【题型】证明题　【知识点】平面几何　【难度】easy
如图, 在 圆$ O$ 中, 弦 $AB$ 等于弦 $CD$, 且相交于点 $P$, 其中 $E$、$F$ 为 $AB$、$CD$ 中点。

(1) 证明：$OP \perp EF$；

(2) 连接 $AF$、$AC$、$CE$, 若 $AF // OP$, 证明：四边形 $AFEC$ 为矩形。

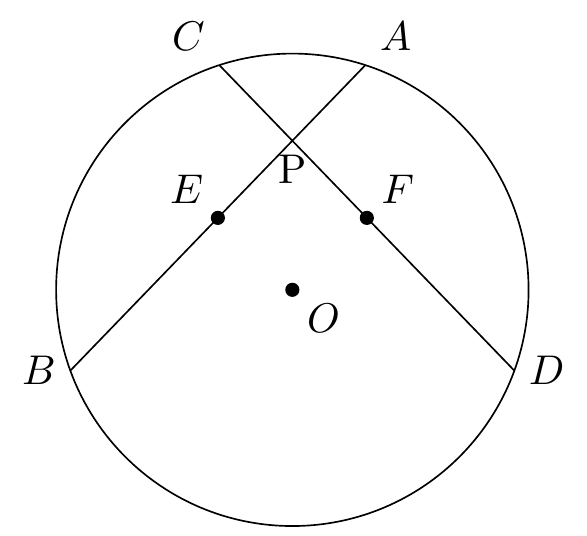
【解答】
解：(1) 证明：连接 $OP$、$EF$、$OE$、$OF$、$OB = OD$。

$\because$ $AE = EB$, $CF = FD$, $AB = CD$,

$\therefore$ $OE \perp AB$, $OF \perp CD$, $BE = DF$,

$\therefore$ $\angle OEB = \angle OFD = 90^\circ$,

$\because$ $OB = OD$,

$\therefore$ $Rt\Delta OEB \cong Rt\Delta OFD(HL)$,

$\therefore$ $OE = OF$,

$\because$ $\angle OEP = \angle OFP = 90^\circ$, $OP = OP$,

$\therefore$ $Rt\Delta OPE \cong Rt\Delta OPF(HL)$,

$\therefore$ $PE = PF$,

$\because$ $OE = OF$,

$\therefore$ $OP \perp EF$。

(2) 证明：连接 $AC$, 设 $EF$ 交 $OP$ 于 $J$。

$\because$ $AB = CD$, $AE = EB$, $CF = FD$,

$\therefore$ $AE = CF$, $BE = DF$,

$\because$ $PE = PF$,

$\therefore$ $PA = PC$,

$\because$ $PE = PF$, $OE = OF$,

$\therefore$ $OP$ 垂直平分线段 $EF$,

$\therefore$ $EJ = JF$,

$\because$ $OP // AF$,

$\therefore$ $EP = PA$,

$\therefore$ $PC = PF$, $PA = PE$,

$\therefore$ 四边形 $AFEC$ 是平行四边形,

$\because$ $EA = CF$,

$\therefore$ 四边形 $AFEC$ 是矩形。

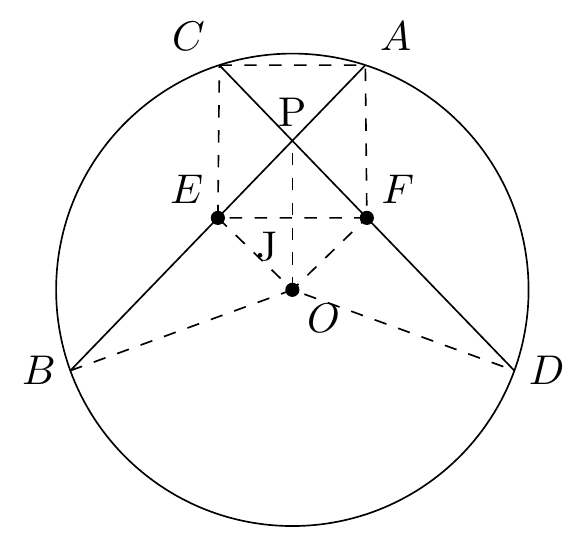